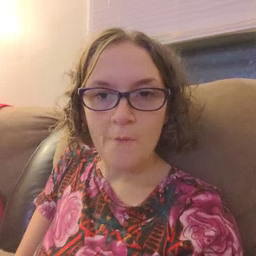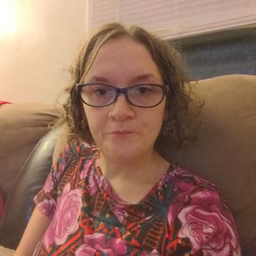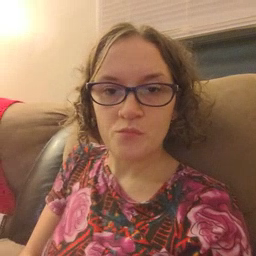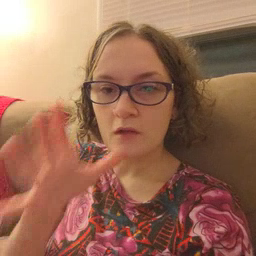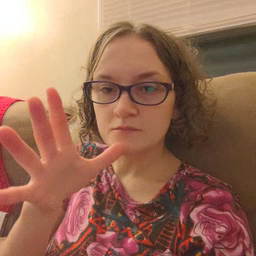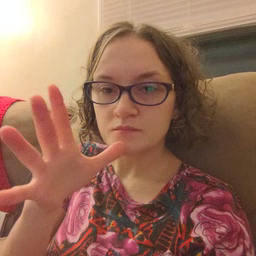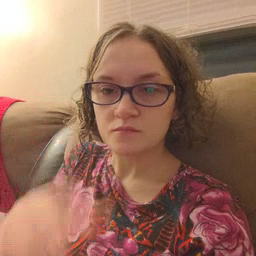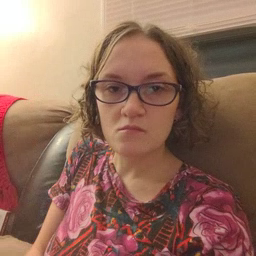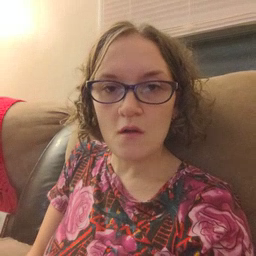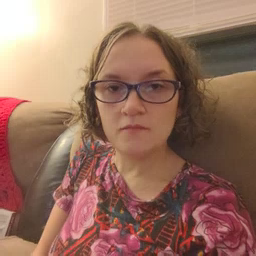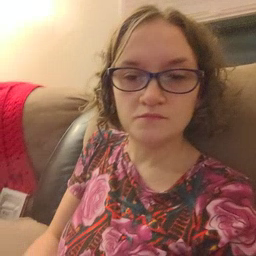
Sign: mom